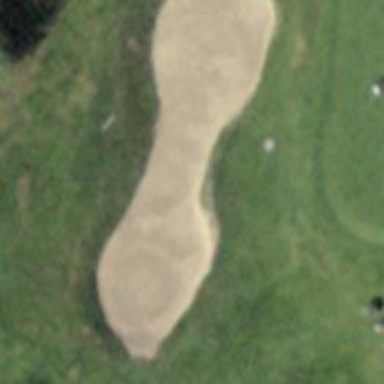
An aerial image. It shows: Golf bunker filled with natural sand.